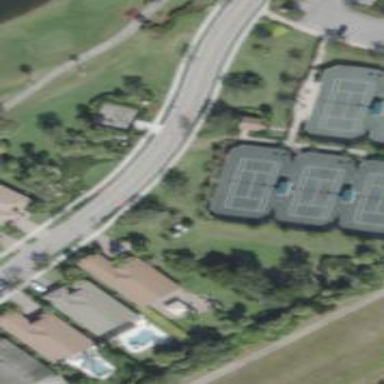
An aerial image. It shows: Tennis court on pitch designated for leisure land.